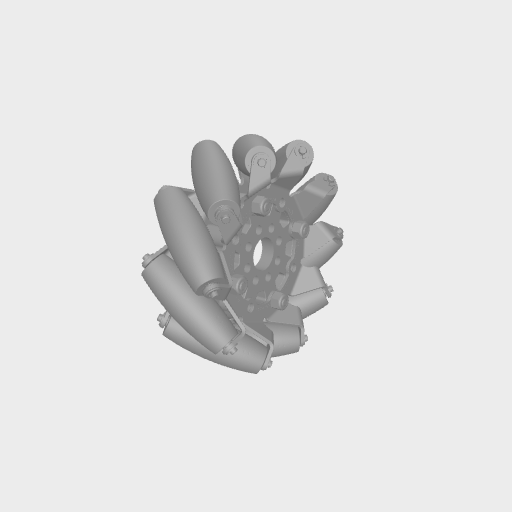
Part: MecanumWheel96OD